Question: I want to trace all the connected pixels of an image. I used the canny algorithm for edge detection and now need to get each unique shape.

here is my code for the following
'''
x_axis = marker_i; // x & y co-ordinates of the first detected pixels
y_axis = marker_j;
do
{
for (int i=0;i<8;i++){
if(i==0){x_axis = x_axis-1; y_axis = y_axis-1;} // each iteration checks one
if(i==1){x_axis = x_axis; y_axis = y_axis+1;} // of the 8 adjacent pixels
if(i==2){x_axis = x_axis; y_axis = y_axis+1;} // for a match
if(i==3){x_axis = x_axis+1; y_axis = y_axis-2;}
if(i==4){x_axis = x_axis; y_axis = y_axis+2;}
if(i==5){x_axis = x_axis+1; y_axis = y_axis-2;}
if(i==6){x_axis = x_axis; y_axis = y_axis+1;}
if(i==7){x_axis = x_axis; y_axis = y_axis+1;}
if(x_axis >= 1024 || y_axis >= 1280){ x_axis = 0; y_axis = 0;}
if(ch_rd == red [x_axis][y_axis] && ch_gr == green[x_axis][y_axis]
&& ch_bl == blue[x_axis][y_axis] && pixel_comp[x_axis][y_axis]==0){
map++;
pixel_comp[x_axis][y_axis] = 2; // marks that pixel as read
pixal[num][0] = x_axis;
pixal[num][1] = y_axis;
if (map == 1){ curs[0] = x_axis; curs[1] = y_axis;}
if (map > 1){ div[est] = num; est++;} // if there is more than one detection
num++; // adds remaining to an array div
}
}
if(map==0){
x_axis = pixal[div[prev]][0]; y_axis = pixal[div[prev]][1]; prev++;
// if nothing is detected goes to the last item from array div
}
else{
x_axis = curs[0]; y_axis = curs[1];
}
if(map==0 && prev>=est){ dead_end = 1;}
map = 0;
}
while (dead_end==0);
'''
I was using this on a previous version of my program and it would unfortuantely detect all shapes even if they were not connected instead of one by one, now i've been trying opencv and was wondering if there was a function or implementation which does this or even an non-opencv implementation or example that i could use ? What is a simple algorithm for this purpose ?
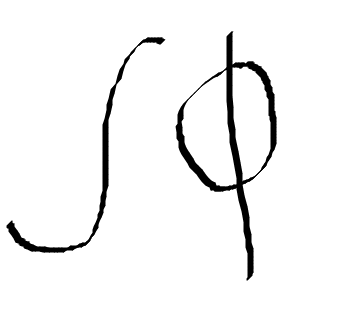
Answer: A good place to start is the Wikipedia article on <URL> . This has animations of the filling algorithm.
[You didn't ask for corrections to your program.]